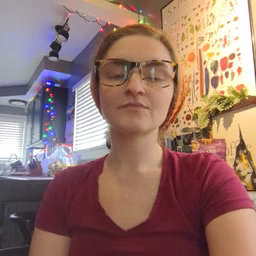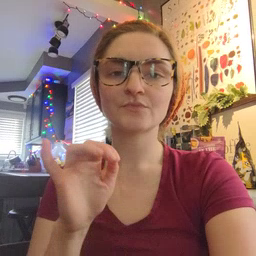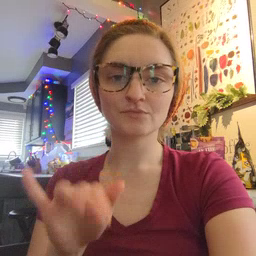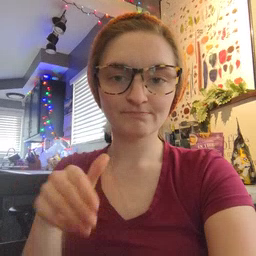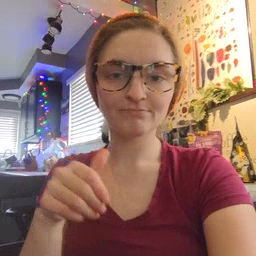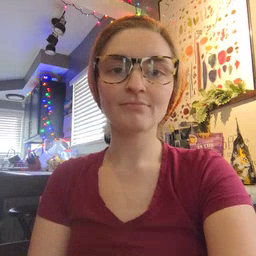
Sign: jeans